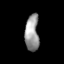
Tissue: lung
Cell type: Epithelial cells
Senescence score: 0.1691
Nuclear area (px): 495
Mean DAPI intensity: 152.717